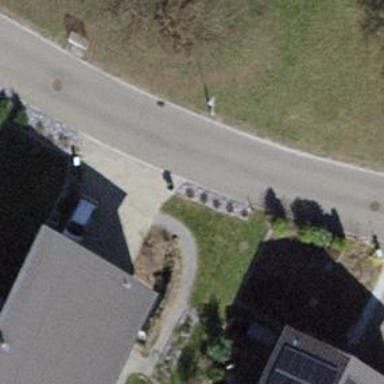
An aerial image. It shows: Residential road with asphalt surface featuring chicane for traffic calming.